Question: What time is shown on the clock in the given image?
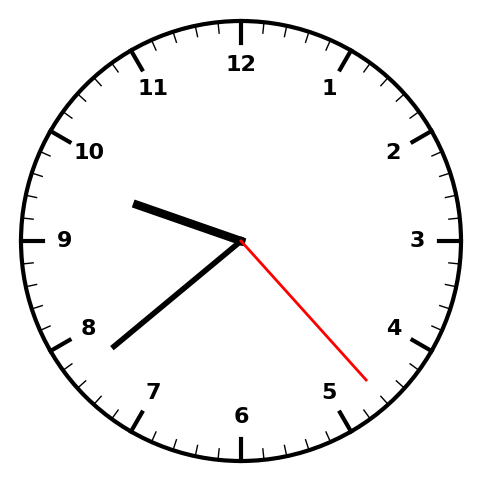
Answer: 09:38:23